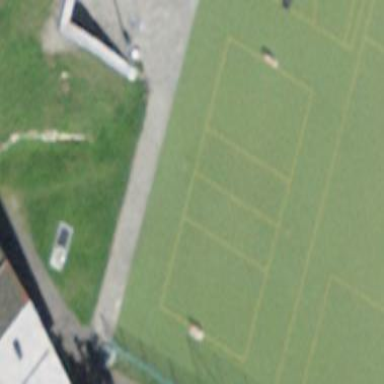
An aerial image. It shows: Volleyball pitch for leisure sports activities.